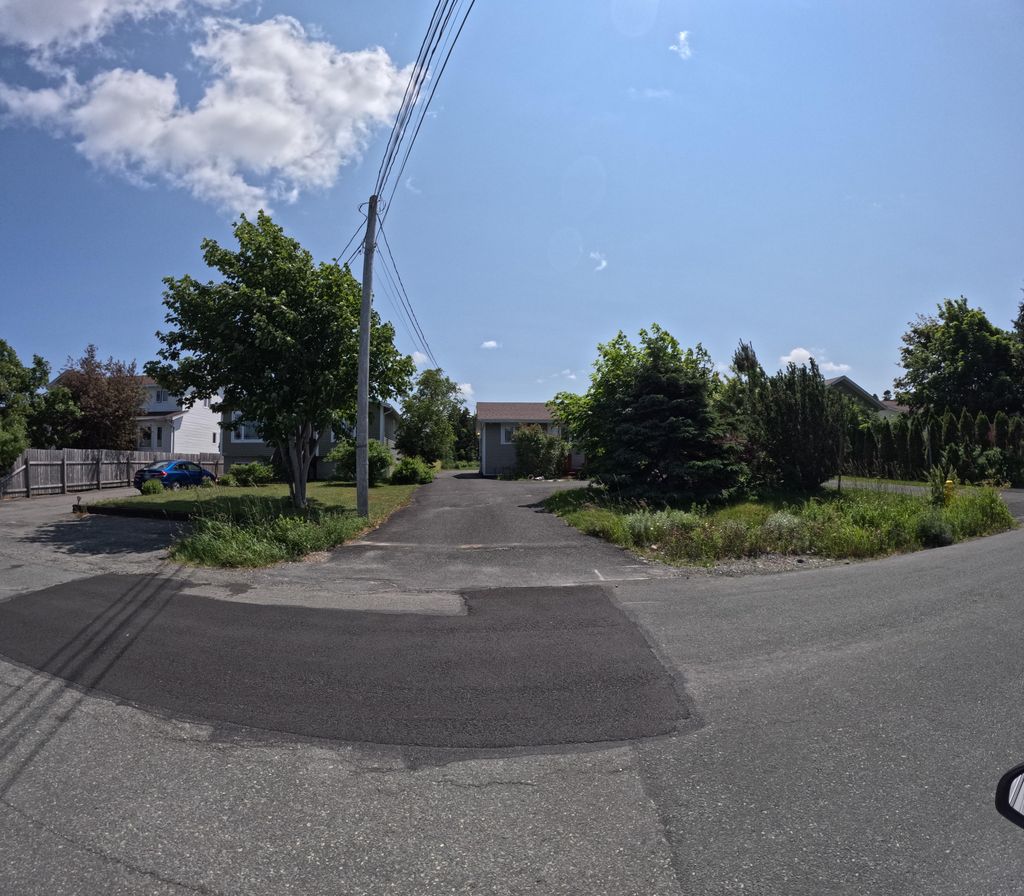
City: st_johns